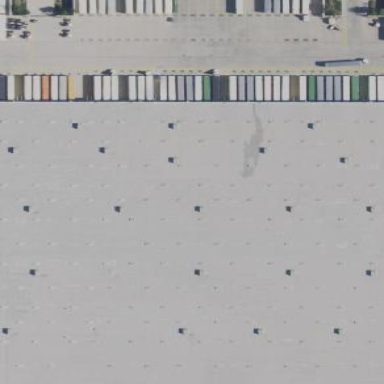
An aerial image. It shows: Warehouse serving as post depot.